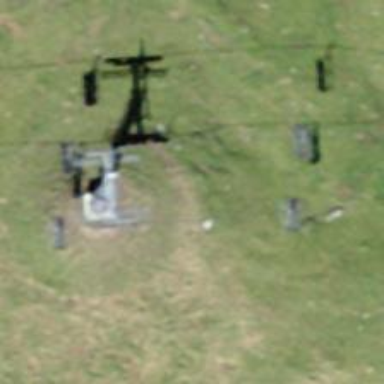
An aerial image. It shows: Pylon for aerialway.